Question: SQl Server Agent is missing from my SSMS.
I have attached the screen shot for your reference.
Please let me know if anybody knows the reason?

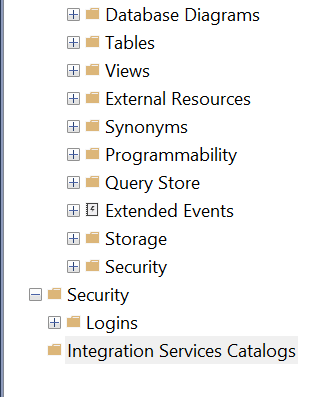
Answer: To use SSIS with Azure SQL Database, you need to use Azure Data Factory.
<URL>
You use the SSIS catalog to store your SSIS projects, and Azure Data Factory to schedule them. You can also schedule them with <URL>.